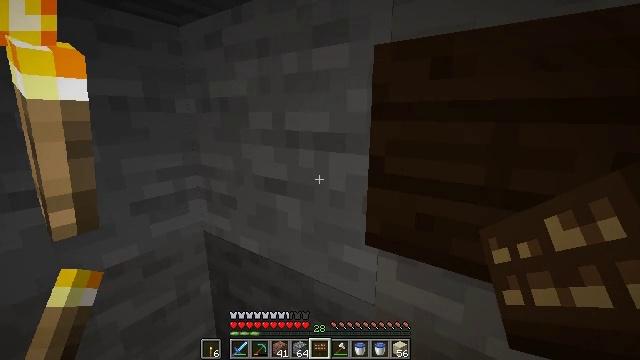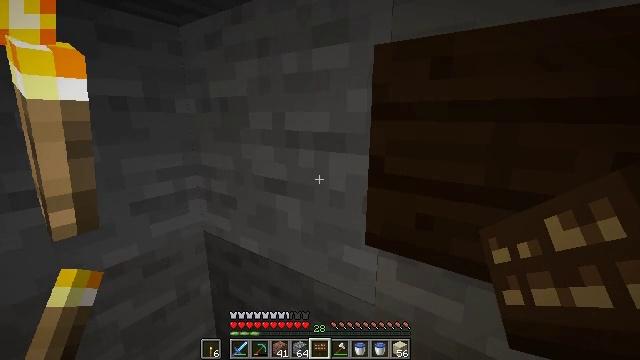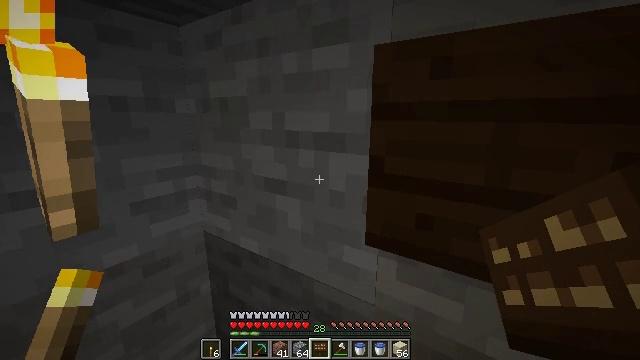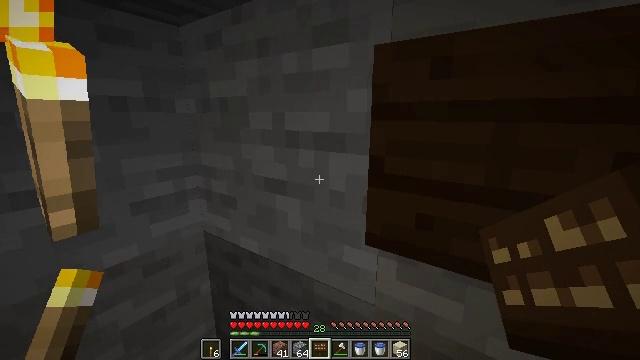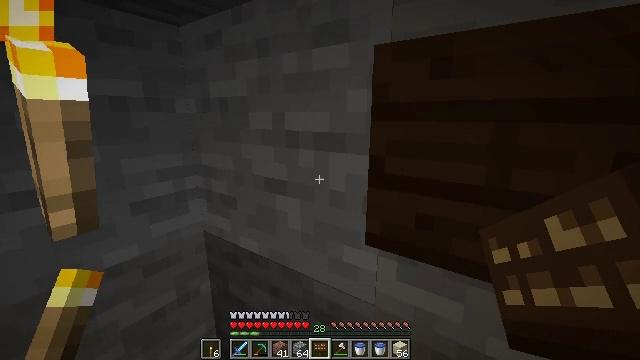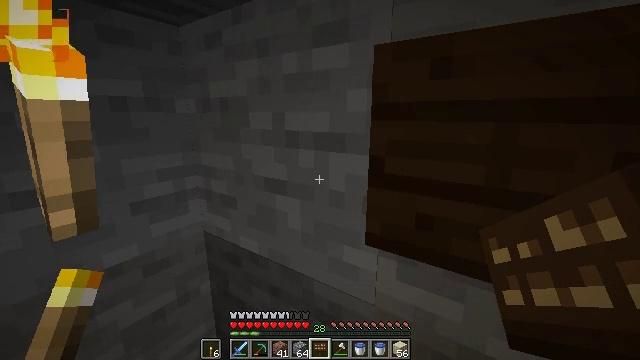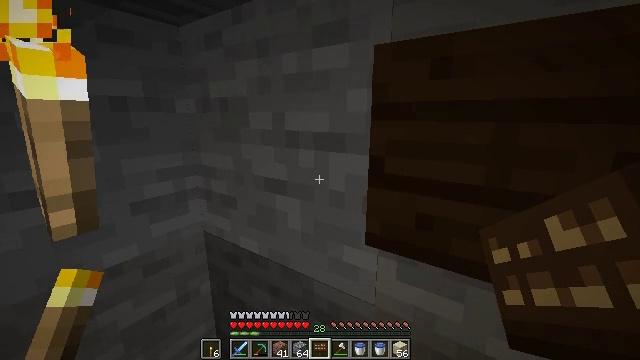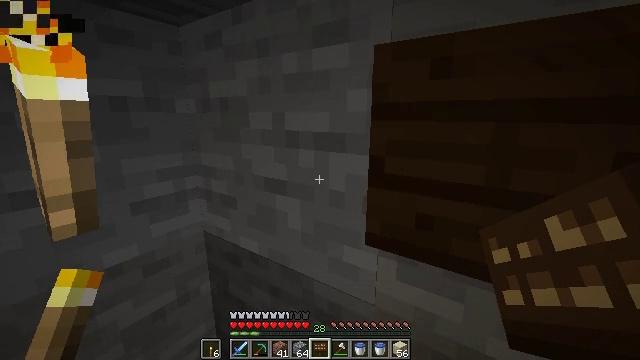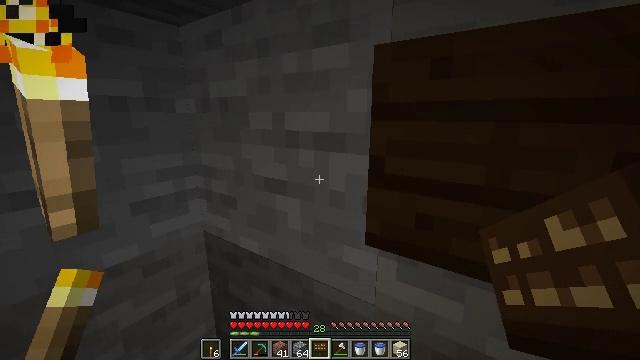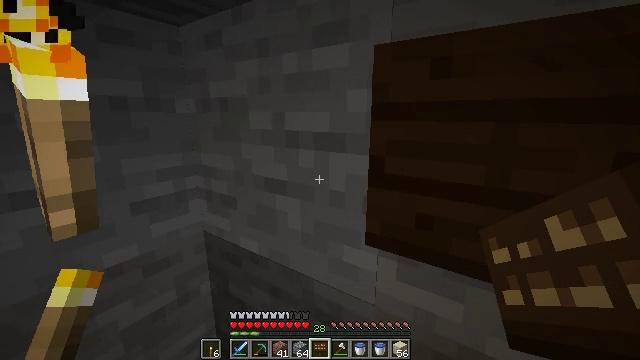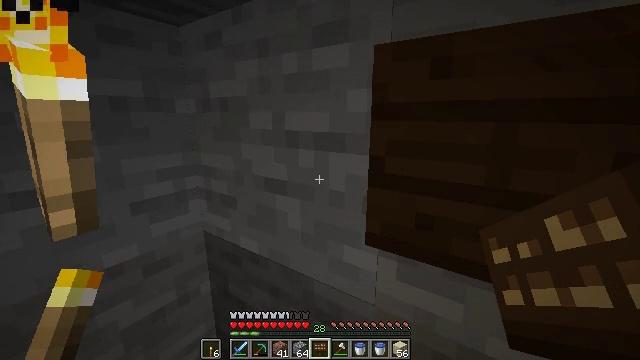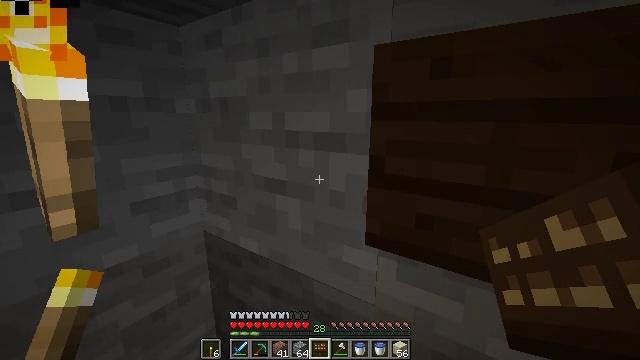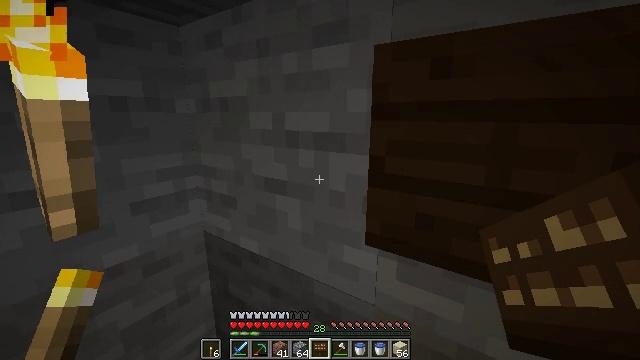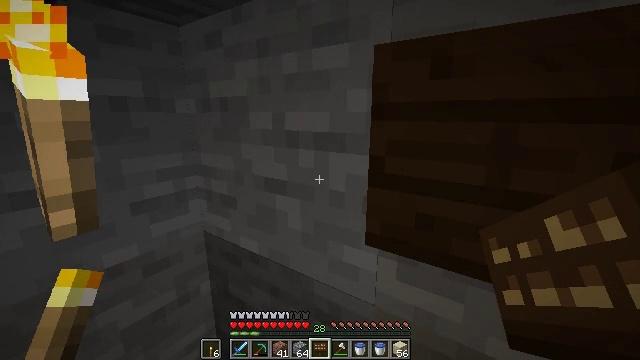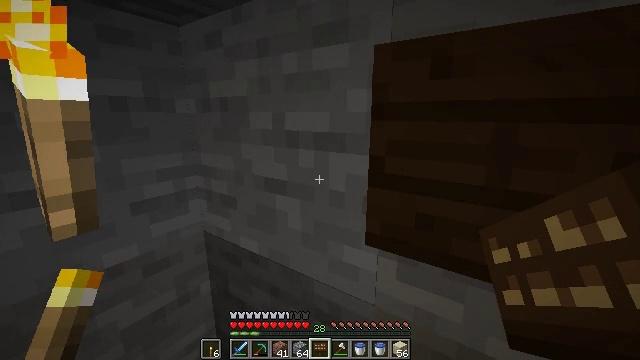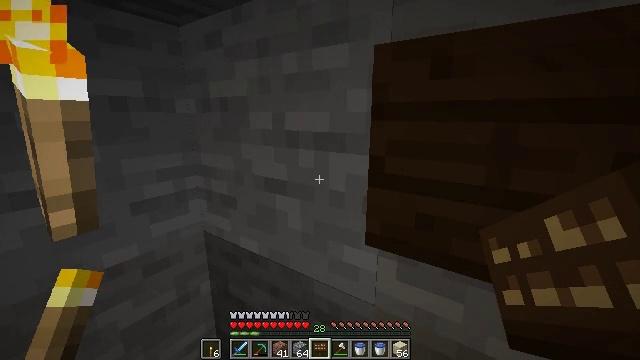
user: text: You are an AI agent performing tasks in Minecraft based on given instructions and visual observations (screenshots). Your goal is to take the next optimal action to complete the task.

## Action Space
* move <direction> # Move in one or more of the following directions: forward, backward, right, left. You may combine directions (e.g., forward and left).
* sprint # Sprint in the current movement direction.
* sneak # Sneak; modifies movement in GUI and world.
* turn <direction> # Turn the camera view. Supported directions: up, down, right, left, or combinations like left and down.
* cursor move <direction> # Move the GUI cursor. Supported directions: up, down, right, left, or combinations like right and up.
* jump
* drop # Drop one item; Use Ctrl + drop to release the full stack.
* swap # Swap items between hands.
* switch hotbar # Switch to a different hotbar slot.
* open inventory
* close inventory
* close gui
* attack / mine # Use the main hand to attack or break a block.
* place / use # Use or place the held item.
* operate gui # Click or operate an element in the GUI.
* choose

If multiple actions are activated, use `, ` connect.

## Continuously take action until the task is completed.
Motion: motion action
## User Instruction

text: Mine the wall torch to remove it.
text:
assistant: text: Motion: no_op
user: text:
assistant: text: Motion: no_op
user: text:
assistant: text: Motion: no_op
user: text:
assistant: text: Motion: no_op
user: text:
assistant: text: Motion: no_op
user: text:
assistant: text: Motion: no_op
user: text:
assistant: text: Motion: no_op
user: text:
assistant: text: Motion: no_op
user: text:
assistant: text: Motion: no_op
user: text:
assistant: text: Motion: no_op
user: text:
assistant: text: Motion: no_op
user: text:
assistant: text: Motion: no_op
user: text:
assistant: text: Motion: no_op
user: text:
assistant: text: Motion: no_op
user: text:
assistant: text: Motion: no_op
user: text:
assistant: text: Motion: no_op
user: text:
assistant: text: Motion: no_op
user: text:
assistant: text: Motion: no_op
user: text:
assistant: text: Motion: no_op
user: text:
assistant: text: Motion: no_op
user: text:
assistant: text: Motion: no_op
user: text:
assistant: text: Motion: no_op
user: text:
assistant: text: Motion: no_op
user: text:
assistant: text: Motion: no_op
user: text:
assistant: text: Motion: no_op
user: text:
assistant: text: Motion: no_op
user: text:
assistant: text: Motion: no_op
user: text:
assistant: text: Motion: no_op
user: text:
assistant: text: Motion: no_op
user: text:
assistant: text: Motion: no_op